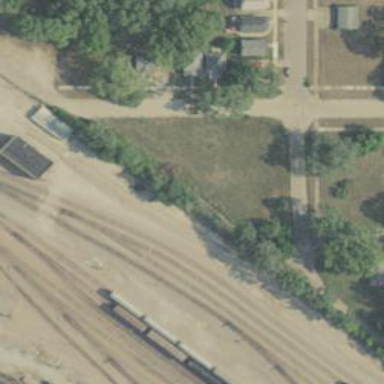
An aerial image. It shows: Railway siding with rails.